Question: I've created a custom class with various methods in <URL> files:
'''
//iCloud.h
#import <UIKit/UIKit.h>
#import <Foundation/Foundation.h>
@protocol iCloudDelegate;
@class iCloud;
@interface iCloud : NSObject {
__weak id<iCloudDelegate> delegate_;
}
@property (nonatomic, weak) id <iCloudDelegate> delegate;
//Methods (abridged for StackOverflow)
+ (void)checkCloudAvailability;
@end
@class iCloud;
@protocol iCloudDelegate <NSObject>
//Methods (abridged for StackOverflow)
@optional
- (void)documentWasSaved;
@required
- (void)iCloudAvailable:(BOOL)status;
@end
'''
And part of my implementation (.m):
'''
#import "iCloud.h"
@implementation iCloud
@synthesize delegate;
- (void)documentWasSaved {
[[self delegate] documentWasSaved];
}
-(void)iCloudAvailable:(BOOL)status {
[[self delegate] iCloudAvailable:status];
}
+ (void)checkCloudAvailability {
NSLog(@"Checking iCloud availablity...");
NSURL *returnedURL = [[NSFileManager defaultManager] URLForUbiquityContainerIdentifier:nil];
if (returnedURL){
NSLog(@"iCloud is available");
} else {
NSLog(@"iCloud not available. ☹️");
}
}
'''
I've looked through numerous tutorials, SO postings, sample code, and more to try to figure out , but I haven't been able to find anything. Most postings show that the implementation should add the delegate (using the '<DelegateName>' syntax), my custom class implementation is not where I want to use the delegate (it's in another class where the delegate is NOT being created in).
As you can see in the sample code above, I've added the delegate methods (in the implementation) but as far as I'm aware all this will do is call the delegate methods in the other classes that use it. If this is correct, then how do I get the delegate to call those methods (say from my 'checkCloudAvailability' class which is not one of the delegate methods)? Here's an example of what I'm trying to do:
'''
+ (void)checkCloudAvailability
if (returnedURL){
[[self delegate] iCloudAvailable:YES];
...
}
'''
When I try to use the '[[self delegate] methodName];' line I get the following error, and Xcode pretends like it doesn't know what I'm talking about anymore:
Why is this happening? Why can't I tell the delegate to call the delegate methods? This works fine inside of the delegate methods, but why not in the class in which it is being implemented?
Thoughts, ideas, links, tutorials, code, or help of any kind will be appreciated.
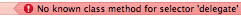
Answer: The error says that it cannot find a method 'delegate' is not available in the context of a (i.e. one denoted with a '+' sign). This may look confusing, because 'self' inside a class method does not correspond to an instance, but to a class; the property 'delegate', on the other hand, belongs to an instance, meaning that it is not available.
To address this, you should either make 'checkCloudAvailability' an instance method, or rewrite it as follows:
'''
+(void)checkCloudAvailabilityWithDelegate:(id<iCloudDelegate>)delegate {
...
}
'''